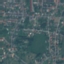
Label: Residential